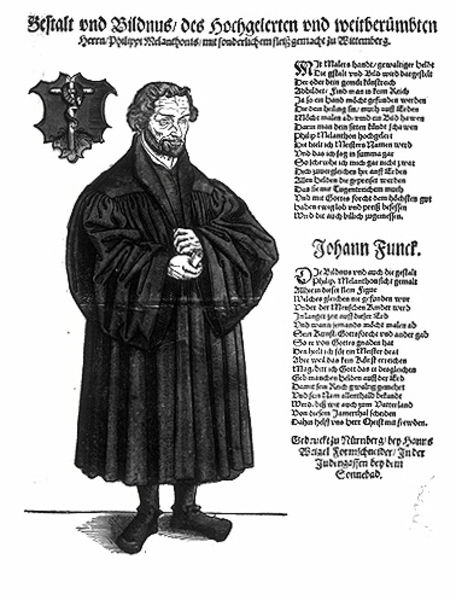
Titel: Bildnis des Philipp Melanchthon
Künstler: Hans (d.Ä.) Weigel
Institution: (Seriendruck)
Schlagwörter: dunkel, mann, schatten, umhang, weiß, nase, schwarz, stirn, symbol, zeichen, bart, richter, augen, falten, gesicht, kragen, stehen, ärmel, bildnis, herr, hände, portrait, porträt, kirche, boden, geistlicher, gewand, haare, kutte, mantel, stehend, locken, renaissance, beine, füße, schrift, papier, schuhe, grafik, graphik, linien, spalten, robe, deutsch, faltenwurf, gestalt, strümpfe, buch, kreuz, linie, druck, schraffur, radierung, stich, titel, seite, illustration, schwarzweiß, text, zeitung, initiale, überschrift, schlange, stiefel, arzt, medizin, ganzkörper, bildniss, tinte, buchdruck, ganzfigur, rolle, wappen, talar, prediger, pfarrer, mönch, luther, schriftrolle, gelehrter, zeilen, kupferstich, glauben, fraktur, johann, nürnberg, lebenslauf, harre, reformation, druckschrift, spalte, martin luther, seriendruck, inkunabel, textblock, lexikon, melanchthon, theologe, wittenberg, buchtaben, buchkunst, schwarzer mantel, funk, bodenlinie, gefik, sthend, 16. jahrhundert, johann funck, funck, johann funk